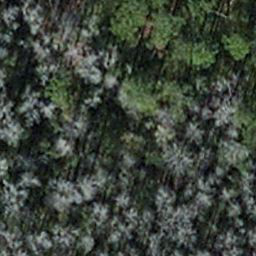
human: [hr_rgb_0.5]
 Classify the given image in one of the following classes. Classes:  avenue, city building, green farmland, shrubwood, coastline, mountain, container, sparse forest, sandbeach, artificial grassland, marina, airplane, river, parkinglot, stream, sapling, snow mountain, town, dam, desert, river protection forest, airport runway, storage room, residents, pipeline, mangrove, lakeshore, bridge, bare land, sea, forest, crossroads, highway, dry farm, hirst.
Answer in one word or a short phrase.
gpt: sapling